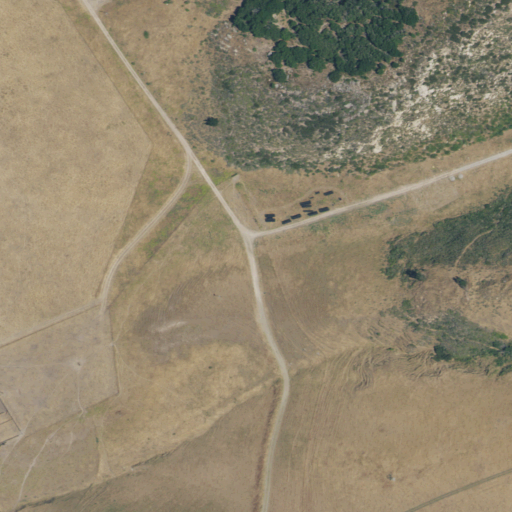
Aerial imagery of valley in California named Crowbar Canyon containing grassland, shrub, open development, evergreen forest, mixed forest, low intensity development, and medium intensity development